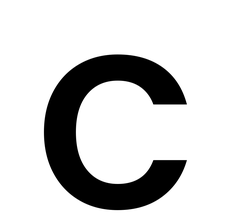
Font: Poppins-Medium